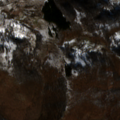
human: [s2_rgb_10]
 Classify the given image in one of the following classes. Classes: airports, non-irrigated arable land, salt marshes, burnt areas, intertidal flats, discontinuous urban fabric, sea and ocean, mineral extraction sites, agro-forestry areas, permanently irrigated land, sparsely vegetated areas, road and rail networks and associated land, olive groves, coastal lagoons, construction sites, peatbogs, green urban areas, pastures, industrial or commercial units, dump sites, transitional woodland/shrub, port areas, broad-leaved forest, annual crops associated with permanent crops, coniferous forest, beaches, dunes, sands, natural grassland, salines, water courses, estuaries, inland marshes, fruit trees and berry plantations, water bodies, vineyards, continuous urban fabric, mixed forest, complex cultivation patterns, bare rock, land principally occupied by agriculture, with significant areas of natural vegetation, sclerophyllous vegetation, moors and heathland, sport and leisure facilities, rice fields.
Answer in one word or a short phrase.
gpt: pastures, complex cultivation patterns, broad-leaved forest, transitional woodland/shrub